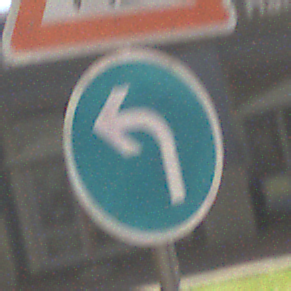
Verkehrszeichen: VorgeschriebeneFahrtrichtungLinks
Zusatzzeichen oben: Arbeitsstelle
Umgebung: Outdoor, Urban
Tageszeit: MorningAfternoon
Wetter: PartlyCloudy
Licht: Natural
Jahreszeit: NotSpecified
Kontrast: HighContrast